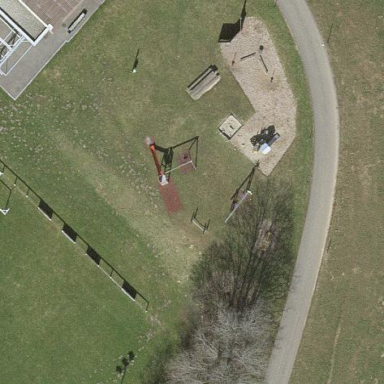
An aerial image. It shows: Playground area for leisure activities on the land.